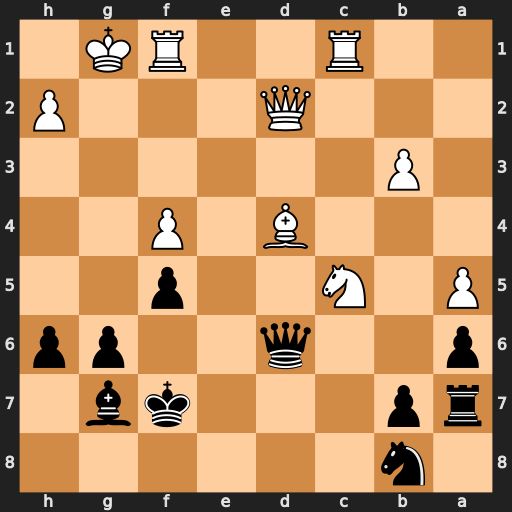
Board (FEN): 1n6/rp3kb1/p2q2pp/P1N2p2/3B1P2/1P6/3Q3P/2R2RK1
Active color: b
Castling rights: -
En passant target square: -
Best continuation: Bxd4+ Kg2 Bxc5